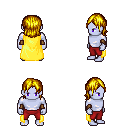
a pixel art fantasy rpg character, male body template, dark elf, purple skin, yellow cape, red pants, blonde long bangs hairstyle, leather bracers, four views (front, back, left, right), 2x2 character sprite sheet, small pixel art, hard edges, no anti-aliasing